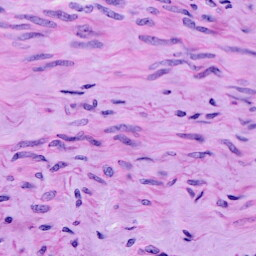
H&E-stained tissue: Cervix